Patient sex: M
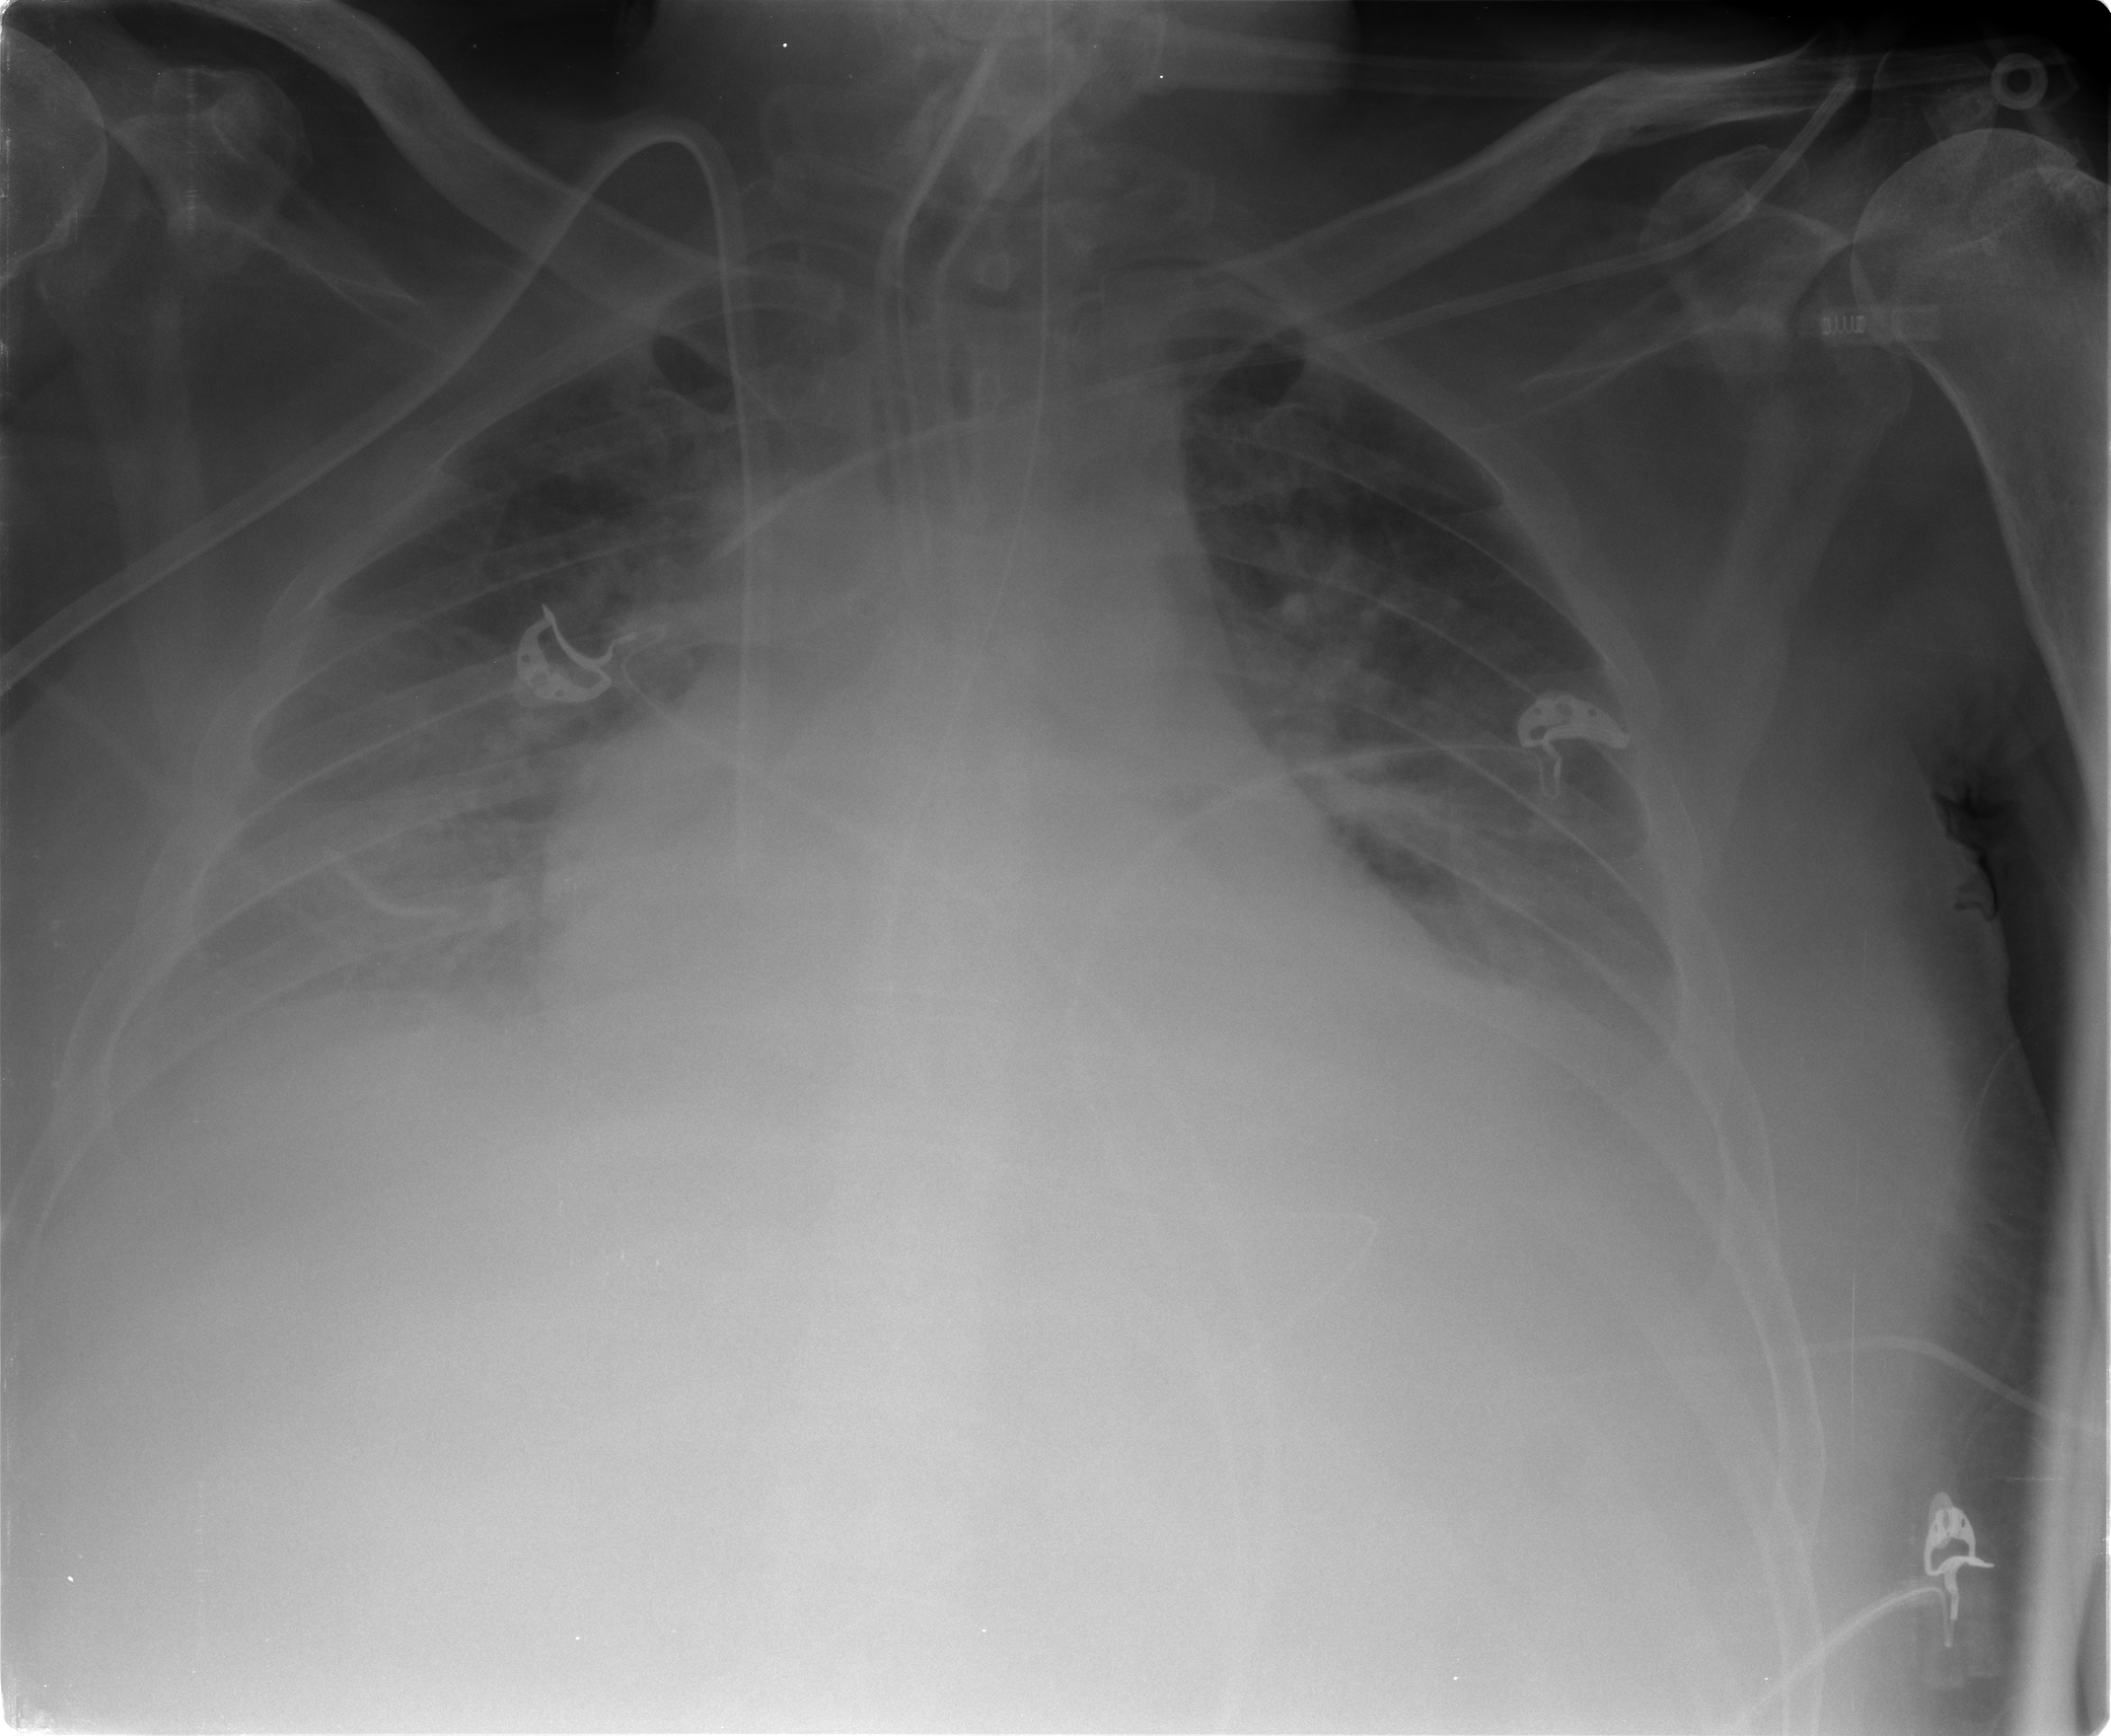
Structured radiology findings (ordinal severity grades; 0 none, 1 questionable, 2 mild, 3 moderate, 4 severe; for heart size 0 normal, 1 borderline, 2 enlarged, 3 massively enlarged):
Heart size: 1
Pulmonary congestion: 2
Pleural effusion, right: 2
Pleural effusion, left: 2
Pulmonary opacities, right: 1
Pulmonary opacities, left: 1
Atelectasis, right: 2
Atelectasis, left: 2